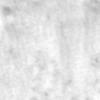
Label: no_change